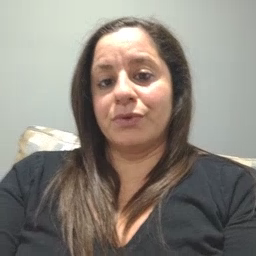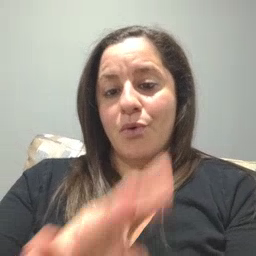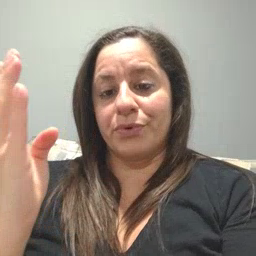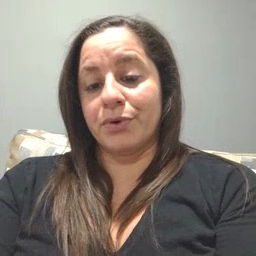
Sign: open